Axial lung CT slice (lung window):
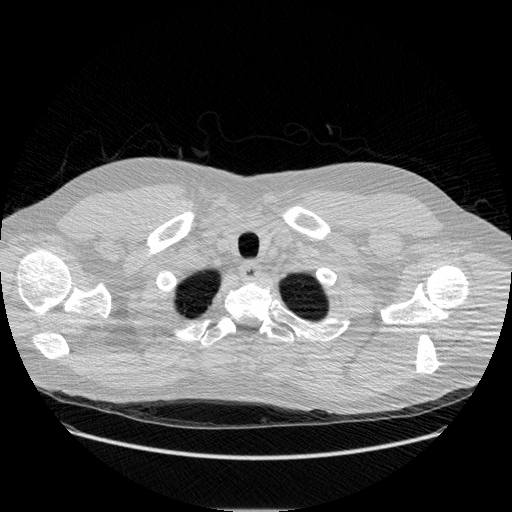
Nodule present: no